Field crop: maize
Growth stage: 2
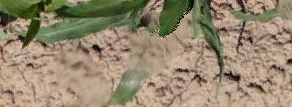
Species: maize